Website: lowes
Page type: order-tracking
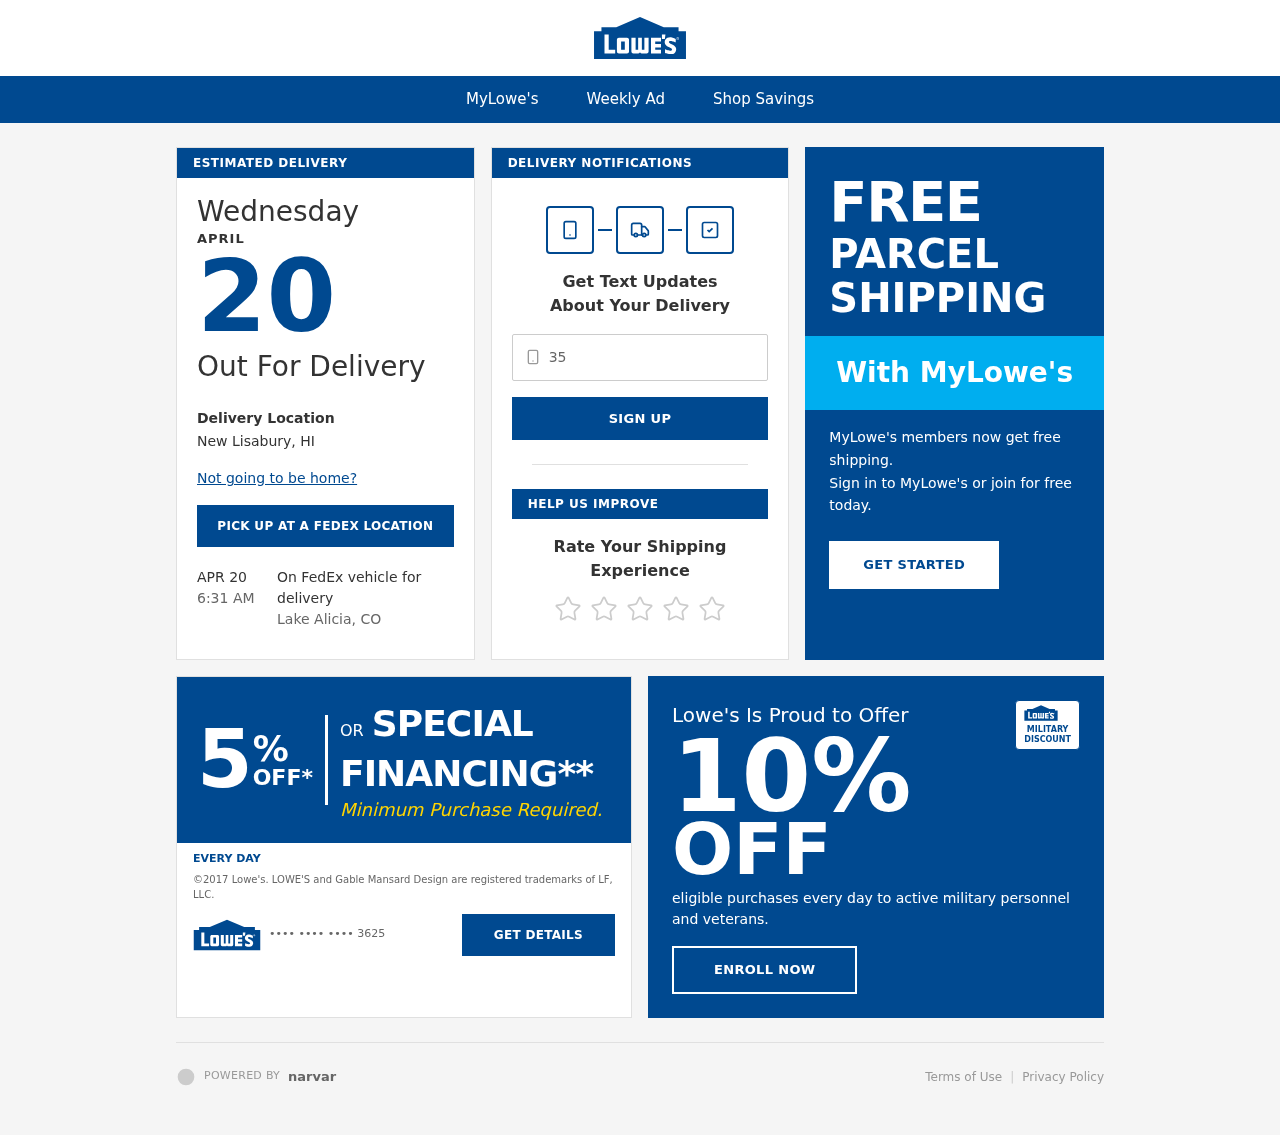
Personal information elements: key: PII_CARD_LAST4
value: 3625
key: PII_PHONE
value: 3517194779
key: PII_CITY_STATE
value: New Lisabury, HI
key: PII_CITY_STATE2
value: Lake Alicia, CO
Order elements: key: ORDER_DELIVERY_DATE
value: APRIL
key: ORDER_DELIVERY_DATE
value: APR 20
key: ORDER_DELIVERY_DATE
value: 6:31 AM
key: ORDER_DELIVERY_DATE
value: Wednesday
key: ORDER_DELIVERY_DATE
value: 20